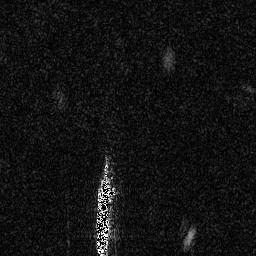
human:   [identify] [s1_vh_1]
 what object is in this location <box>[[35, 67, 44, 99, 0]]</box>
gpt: <ref>1 large ship at the bottom</ref>